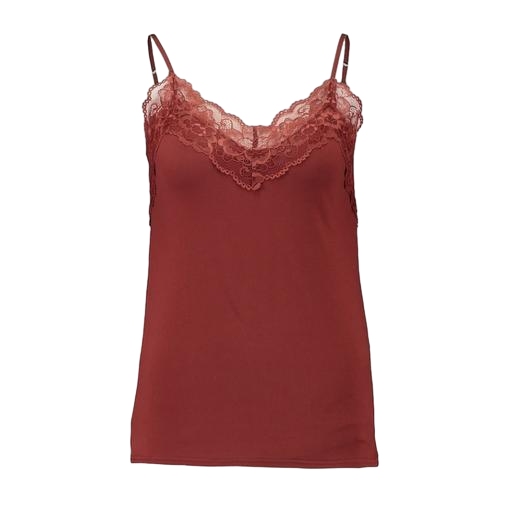
multicolor vila brown lace detail cami, red ee chloe top lace, red pucker lace notch cami, white background